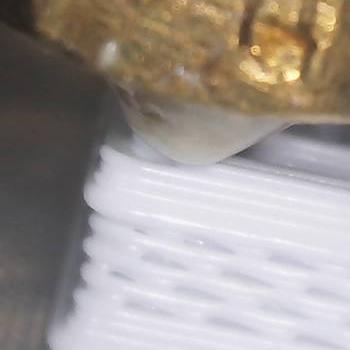
Flow rate: 70%